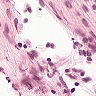
Metastatic tissue present: no